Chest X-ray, AP view. Patient: 25 years old, sex F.
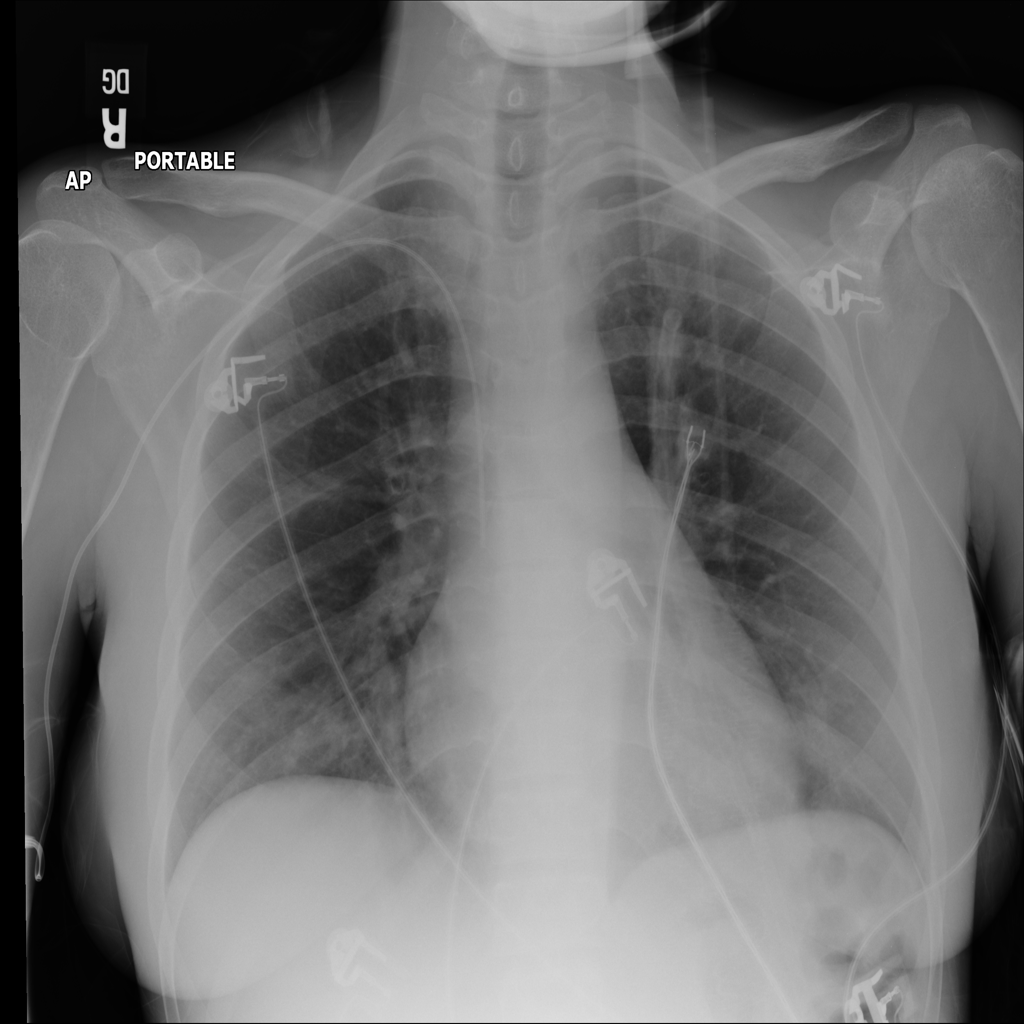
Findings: No Finding